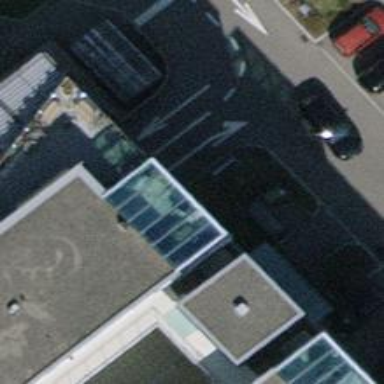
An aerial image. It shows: Parking entrance.